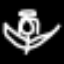
Label: angel